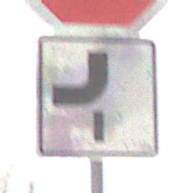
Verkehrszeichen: VerlaufVorfahrtsstrasse7
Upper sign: Stop
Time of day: MorningAfternoon
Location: Outdoor (Nature)
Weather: PartlyCloudy
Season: Winter
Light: Natural